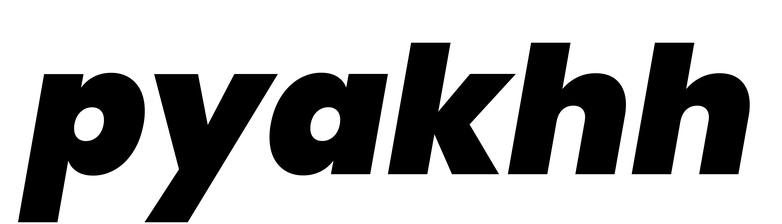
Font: Poppins-BlackItalic